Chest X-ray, PA view. Patient: 68 years old, sex F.
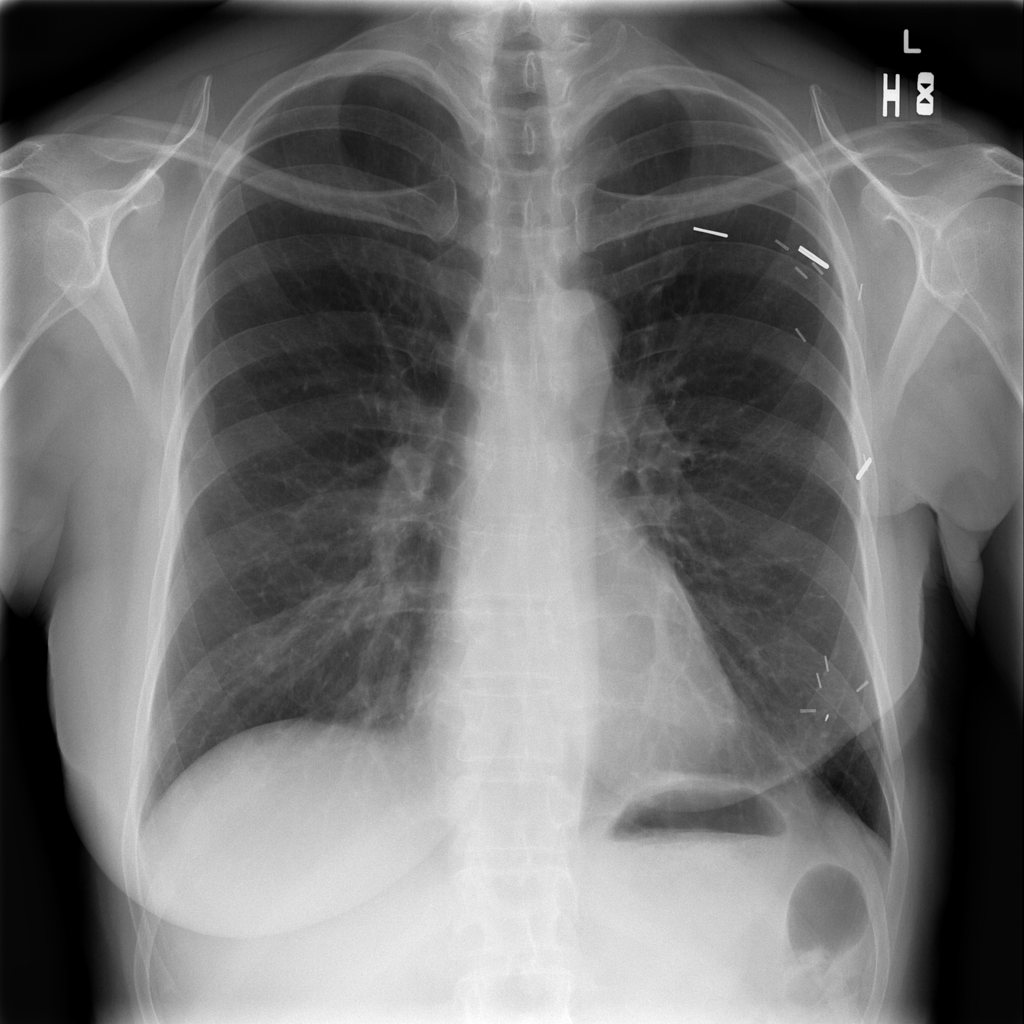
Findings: No Finding